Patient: sex M, age 85
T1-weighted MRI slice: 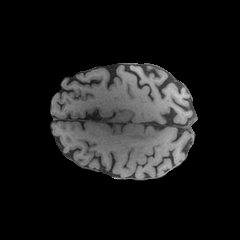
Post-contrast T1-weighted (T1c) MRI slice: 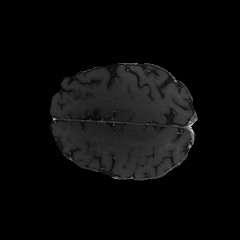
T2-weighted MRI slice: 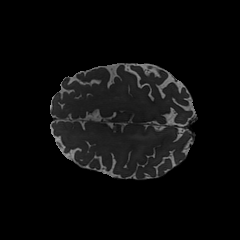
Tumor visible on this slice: yes
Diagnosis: Glioblastoma, IDH-wildtype
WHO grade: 4